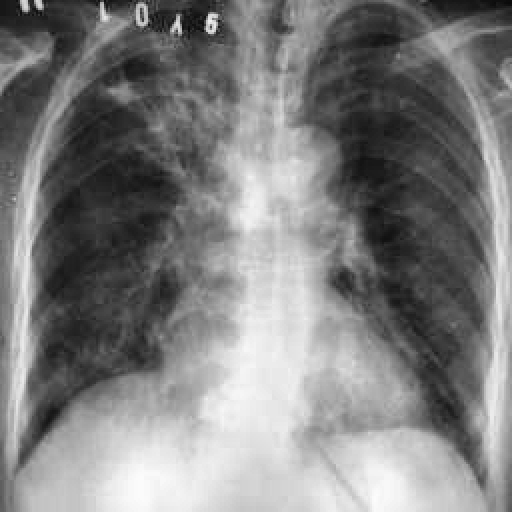
Finding: TUBERCULOSIS